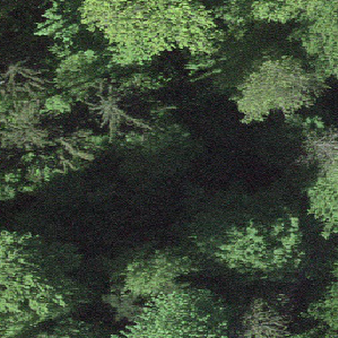
Label: other